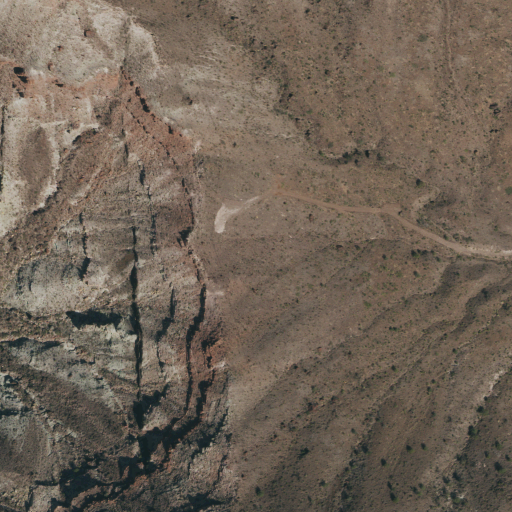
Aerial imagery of gap in Texas named Ninetysix Gap containing only shrub